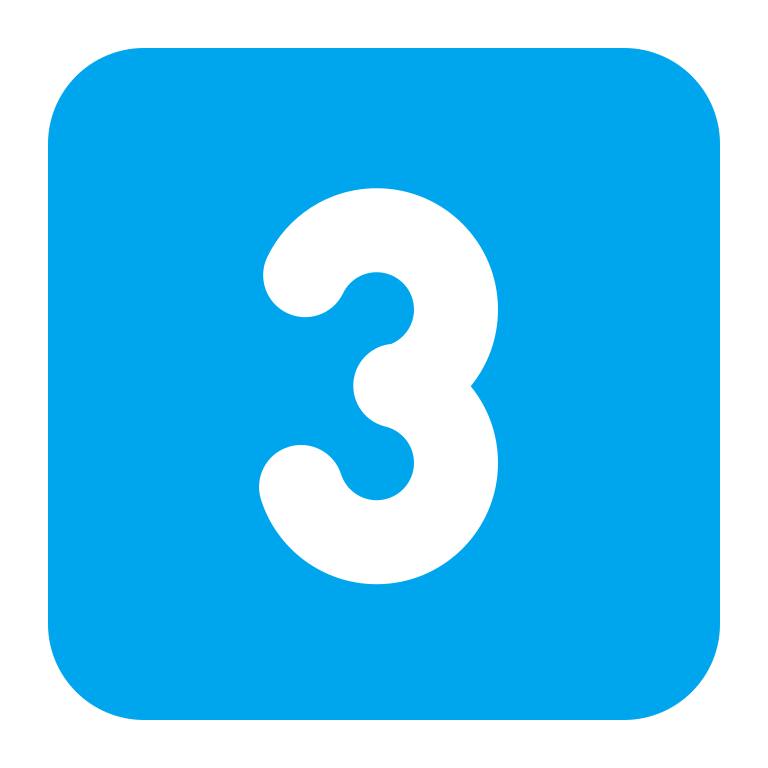
keycap 3 flat